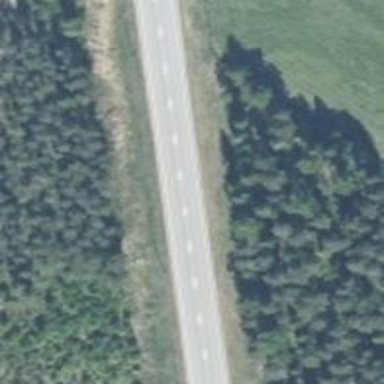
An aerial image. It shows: Asphalt road classified as trunk highway.